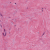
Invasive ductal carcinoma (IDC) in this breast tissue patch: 0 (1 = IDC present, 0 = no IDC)